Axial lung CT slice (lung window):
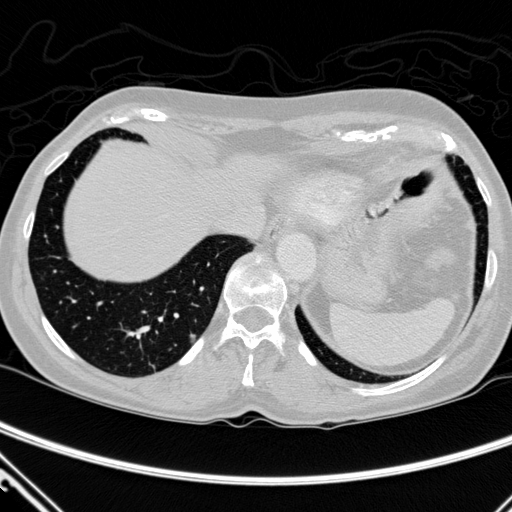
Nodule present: no